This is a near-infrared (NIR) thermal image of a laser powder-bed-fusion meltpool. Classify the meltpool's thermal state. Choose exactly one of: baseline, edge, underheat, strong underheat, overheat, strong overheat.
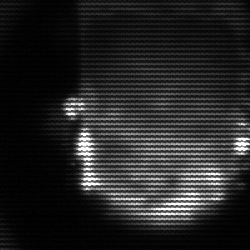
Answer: baseline